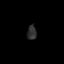
Tissue: skin
Cell type: Epithelial cells
Senescence score: 0.2772
Nuclear area (px): 132
Mean DAPI intensity: 46.53